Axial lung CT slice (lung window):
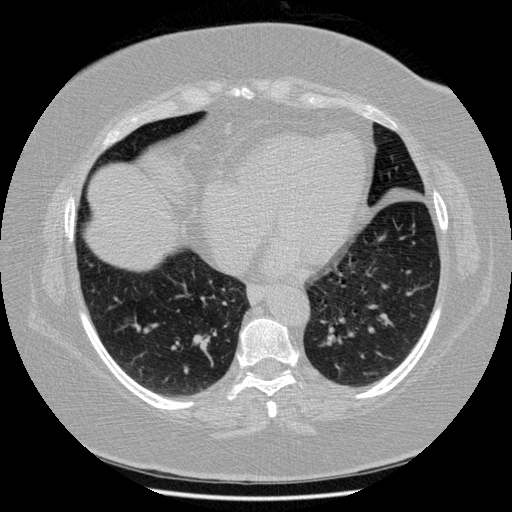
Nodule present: no